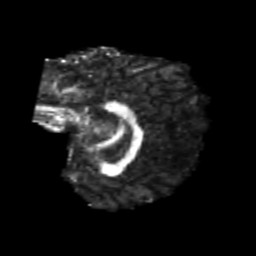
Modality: FA
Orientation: sagittal
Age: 23
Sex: male
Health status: healthy
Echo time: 0.074 s